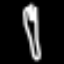
Label: fork